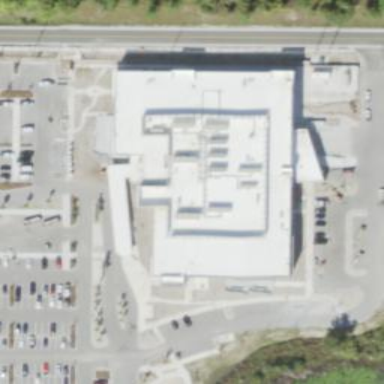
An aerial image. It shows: Clinic building providing healthcare services.